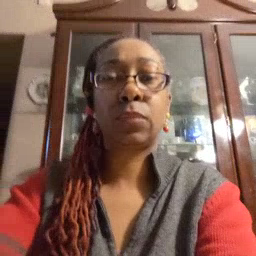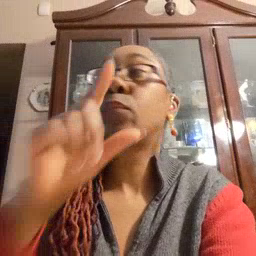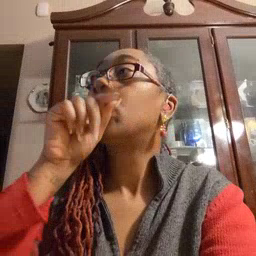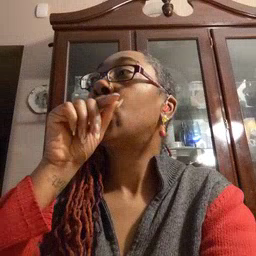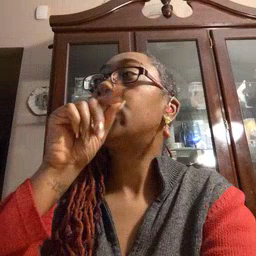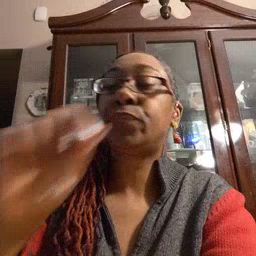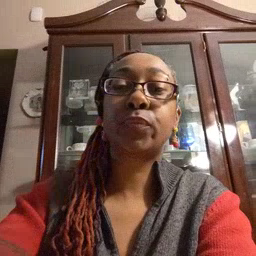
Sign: bird